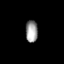
Tissue: skin
Cell type: Epithelial cells
Senescence score: 0.6754
Nuclear area (px): 258
Mean DAPI intensity: 155.031